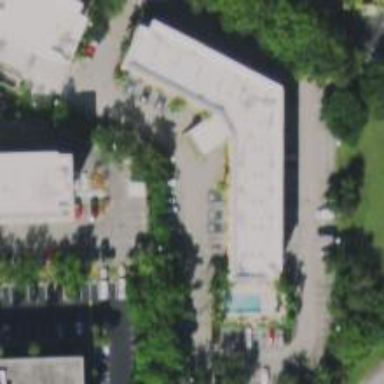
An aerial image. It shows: Hotel building.